Question: I'm trying to set up a simple Selenium test in Jenkins. My OS is Debian GNU/Linux 6.0.7 (squeeze), desktop version (64-bit). I uninstalled the supplied browser iceweasel and intalled Firefox with aptitude. The firefox version is "20.0". I also have Google Chrome installed. I can run Firefox by writing "firefox" in a terminal window.
Jenkins is installed with aptitude.
So, I have installed a plugin in Jenkins called Seleniumhq. These are my settings:

I then receive an error in the Jenkins console when I try to build:
'''
Started by user anonymous
Building in workspace /var/lib/jenkins/workspace/selenium2
java -jar /var/lib/jenkins/selenium-server-standalone-2.0b2.jar -trustAllSSLCertificates -htmlSuite *firefox http://site.com /var/lib/jenkins/jobs/Selenium1/suites/suite1.html /var/lib/jenkins/jobs/Selenium1/logs/selenium.html
[selenium2] $ java -jar /var/lib/jenkins/selenium-server-standalone-2.0b2.jar - trustAllSSLCertificates -htmlSuite *firefox http://site.com /var/lib/jenkins/jobs/Selenium1/suites/suite1.html /var/lib/jenkins/jobs/Selenium1/logs/selenium.html
13:32:18.507 INFO - Java: Sun Microsystems Inc. 14.0-b16
13:32:18.508 INFO - OS: Linux 2.6.32-5-amd64 amd64
13:32:18.512 INFO - v2.0 [b2], with Core v2.0 [b2]
13:32:18.604 INFO - RemoteWebDriver instances should connect to: http://127.0.0.1:4444/wd/hub
13:32:18.605 INFO - Version Jetty/5.1.x
13:32:18.606 INFO - Started HttpContext[/selenium-server/driver,/selenium-server/driver]
13:32:18.606 INFO - Started HttpContext[/selenium-server,/selenium-server]
13:32:18.607 INFO - Started HttpContext[/,/]
13:32:18.616 INFO - Started org.openqa.jetty.jetty.servlet.ServletHandler@488e32e7
13:32:18.616 INFO - Started HttpContext[/wd,/wd]
13:32:18.621 INFO - Started SocketListener on 0.0.0.0:4444
13:32:18.621 INFO - Started org.openqa.jetty.jetty.Server@5a5e5a50
HTML suite exception seen:
java.lang.RuntimeException: java.lang.RuntimeException: Firefox 3 could not be found in the path!
Please add the directory containing ''firefox-bin' or 'firefox'' to your PATH environment
variable, or explicitly specify a path to Firefox 3 like this:
*firefox3/blah/blah/firefox-bin
at org.openqa.selenium.server.browserlaunchers.BrowserLauncherFactory.createBrowserLauncher(Bro wserLauncherFactory.java:160)
at org.openqa.selenium.server.browserlaunchers.BrowserLauncherFactory.getBrowserLauncher(Browse rLauncherFactory.java:99)
at org.openqa.selenium.server.htmlrunner.HTMLLauncher.getBrowserLauncher(HTMLLauncher.java:58)
at org.openqa.selenium.server.htmlrunner.HTMLLauncher.runHTMLSuite(HTMLLauncher.java:114)
at org.openqa.selenium.server.htmlrunner.HTMLLauncher.runHTMLSuite(HTMLLauncher.java:166)
at org.openqa.selenium.server.SeleniumServer.runHtmlSuite(SeleniumServer.java:557)
at org.openqa.selenium.server.SeleniumServer.boot(SeleniumServer.java:250)
at org.openqa.selenium.server.SeleniumServer.main(SeleniumServer.java:210)
Caused by: java.lang.RuntimeException: Firefox 3 could not be found in the path!
Please add the directory containing ''firefox-bin' or 'firefox'' to your PATH environment
variable, or explicitly specify a path to Firefox 3 like this:
*firefox3/blah/blah/firefox-bin
at org.openqa.selenium.browserlaunchers.locators.Firefox2or3Locator.findBrowserLocationOrFail(Firefox2or3Locator.java:26)
at org.openqa.selenium.server.browserlaunchers.BrowserInstallationCache.locateBrowserInstallation(BrowserInstallationCache.java:27)
at org.openqa.selenium.server.browserlaunchers.FirefoxLauncher.<init>(FirefoxLauncher.java:52)
at sun.reflect.NativeConstructorAccessorImpl.newInstance0(Native Method)
at sun.reflect.NativeConstructorAccessorImpl.newInstance(NativeConstructorAccessorImpl.java:57)
at sun.reflect.DelegatingConstructorAccessorImpl.newInstance(DelegatingConstructorAccessorImpl.java:45)
at java.lang.reflect.Constructor.newInstance(Constructor.java:532)
at org.openqa.selenium.server.browserlaunchers.BrowserLauncherFactory.createBrowserLauncher(BrowserLauncherFactory.java:153)
... 7 more
Finished: SUCCESS
'''
I also tried to put this in the browser field:
*firefox/usr/bin/firefox
I think firefox is installed there (i ran "locate firefox").
That config renders another error msg:
'''
...
HTML suite exception seen:
java.lang.RuntimeException: Browser not supported: *firefox/usr/bin/firefox
Supported browsers include:
*firefox
*mock
*firefoxproxy
*pifirefox
*chrome
*iexploreproxy
*iexplore
*firefox3
*safariproxy
*googlechrome
*konqueror
*firefox2
*safari
*piiexplore
*firefoxchrome
*opera
*iehta
*custom
....
'''
Does anybody have ideas about how to fix this?
Thanks!
I changed the browser settings to this:
*firefox /opt/firefox/firefox (with a space between)
Now it seems FIrefox can be found, but I receive another error:
'''
Started by user anonymous
Building in workspace /var/lib/jenkins/workspace/selenium2
java -jar /var/lib/jenkins/selenium-server-standalone-2.0b2.jar -trustAllSSLCertificates -htmlSuite *firefox /opt/firefox/firefox http://site.com /var/lib/jenkins/jobs/selenium2/suites/suite1.html /var/lib/jenkins/jobs/selenium2/logs/selenium.html
[selenium2] $ java -jar /var/lib/jenkins/selenium-server-standalone-2.0b2.jar - trustAllSSLCertificates -htmlSuite "*firefox /opt/firefox/firefox" http://site.com /var/lib/jenkins/jobs/selenium2/suites/suite1.html /var/lib/jenkins/jobs/selenium2/logs/selenium.html
10:51:15.567 INFO - Java: Sun Microsystems Inc. 14.0-b16
10:51:15.569 INFO - OS: Linux 2.6.32-5-amd64 amd64
10:51:15.572 INFO - v2.0 [b2], with Core v2.0 [b2]
10:51:15.668 INFO - RemoteWebDriver instances should connect to: http: //127.0.0.1:4444/wd/hub
10:51:15.669 INFO - Version Jetty/5.1.x
10:51:15.669 INFO - Started HttpContext[/selenium-server/driver,/selenium-server/driver]
10:51:15.670 INFO - Started HttpContext[/selenium-server,/selenium-server]
10:51:15.670 INFO - Started HttpContext[/,/]
10:51:15.680 INFO - Started org.openqa.jetty.jetty.servlet.ServletHandler@3da99561
10:51:15.680 INFO - Started HttpContext[/wd,/wd]
10:51:15.685 INFO - Started SocketListener on 0.0.0.0:4444
10:51:15.685 INFO - Started org.openqa.jetty.jetty.Server@182d9c06
10:51:15.743 INFO - Preparing Firefox profile...
HTML suite exception seen:
java.lang.NullPointerException
at org.openqa.selenium.os.CommandLine.destroy(CommandLine.java:259)
at org.openqa.selenium.server.browserlaunchers.FirefoxChromeLauncher.populateCustomProfileDirec tory(FirefoxChromeLauncher.java:117)
at org.openqa.selenium.server.browserlaunchers.FirefoxChromeLauncher.launch(FirefoxChromeLauncher.java:84)
at org.openqa.selenium.server.browserlaunchers.FirefoxChromeLauncher.launchHTMLSuite(FirefoxChromeLauncher.java:406)
at org.openqa.selenium.server.browserlaunchers.FirefoxLauncher.launchHTMLSuite(FirefoxLauncher.java:106)
at org.openqa.selenium.server.htmlrunner.HTMLLauncher.runHTMLSuite(HTMLLauncher.java:121)
at org.openqa.selenium.server.htmlrunner.HTMLLauncher.runHTMLSuite(HTMLLauncher.java:166)
at org.openqa.selenium.server.SeleniumServer.runHtmlSuite(SeleniumServer.java:557)
at org.openqa.selenium.server.SeleniumServer.boot(SeleniumServer.java:250)
at org.openqa.selenium.server.SeleniumServer.main(SeleniumServer.java:210)
10:51:35.789 INFO - Shutting down...
Finished: SUCCESS
'''
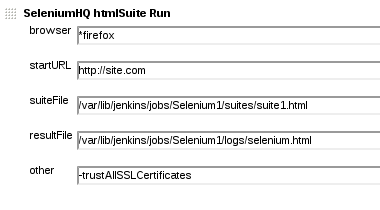
Answer: Well, I found a good tutorial that turned out to be useful. One important thing is to start a virtual X window on a server where Selenium can start the browser in to run your tests (Xvfb). And in Jenkins the server should be entered just like "*firefox".
<URL>